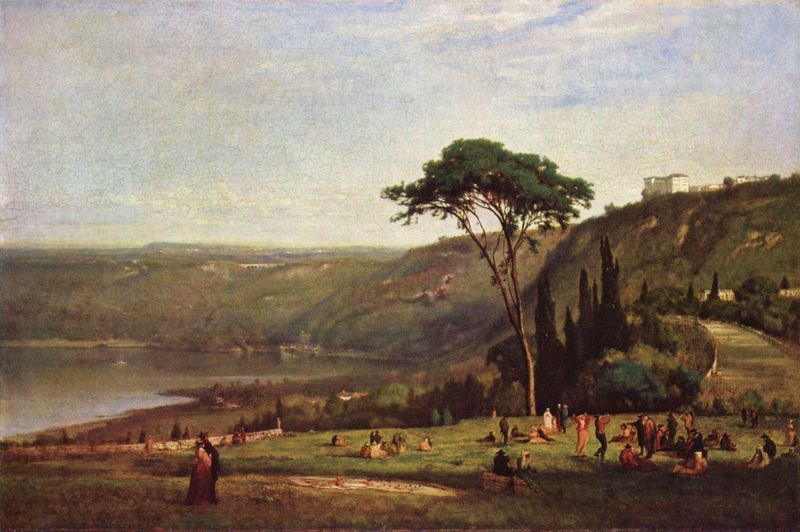
Titel: Albanersee
Künstler: George Inness
Standort: Washington (District of Columbia)
Institution: Phillips Memorial Gallery
Schlagwörter: baum, berg, blau, felsen, gemälde, himmel, mann, meer, schatten, wasser, wolken, baden, bäume, fluss, frauen, grün, landschaft, menschen, see, stadt, ufer, braun, kleid, licht, männer, strasse, weiss, dach, gebäude, gras, haus, park, rasen, rot, schloss, weg, wiese, fest, leute, tanz, feiern, mensch, bild, feld, felder, horizont, häuser, hügel, natur, brücke, busch, büsche, gebüsch, gewässer, sonne, wege, land, paar, personen, tanzen, tal, anhöhe, zypressen, schiff, sommer, liegen, ansicht, italien, süden, berge, fels, hang, dorf, mauer, ausflug, picknick, rast, romantik, freizeit, bad, burg, bayern, spaziergang, zypresse, baun, srasse, sonntag, braum, kiefer, pinien, spaziergänger, postkarte, piknick, lagune, paare, heuballen, ballen, begäude, hazs, wolkwn, menscg, stohballen, wisen